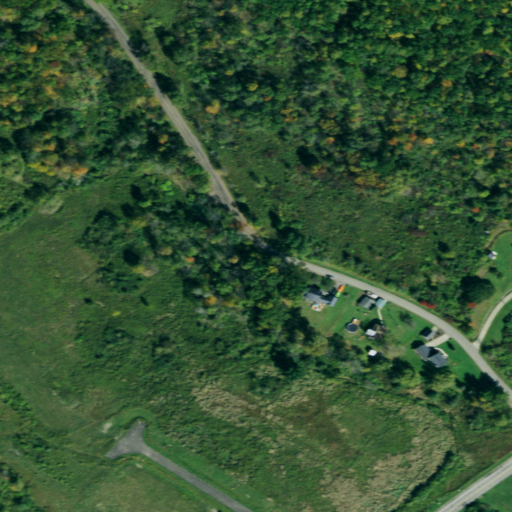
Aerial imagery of valley in New York named Hannigan Hollow containing deciduous forest, grassland, open development, pasture, mixed forest, and low intensity development